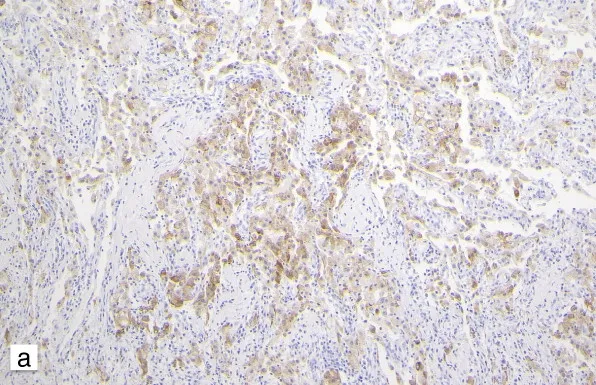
Immunohistochemical findings of the tumor. (a) HMB-45 is positive in the cytoplasm of the tumor cells.
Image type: pathology (immunostaining)